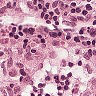
Metastatic tissue present: no